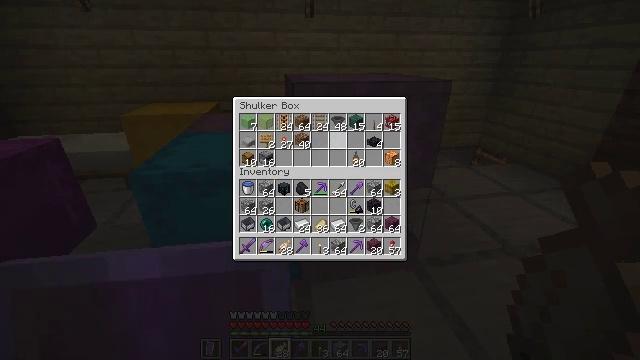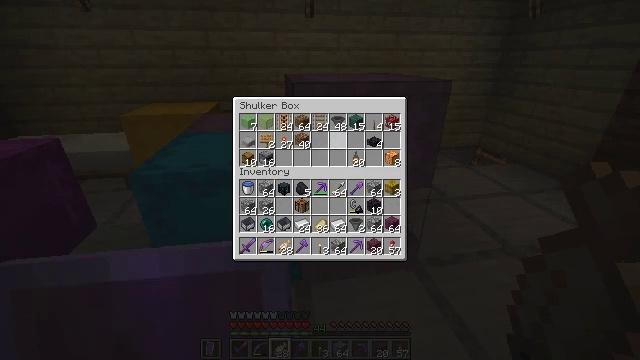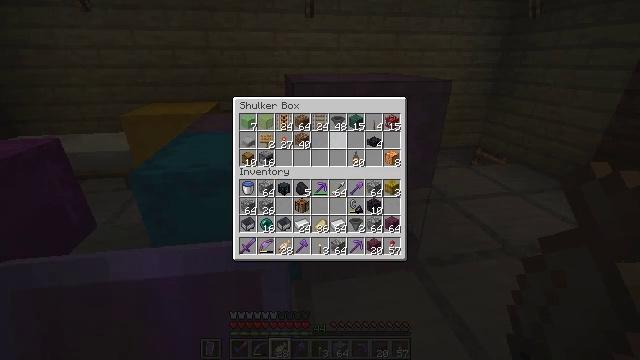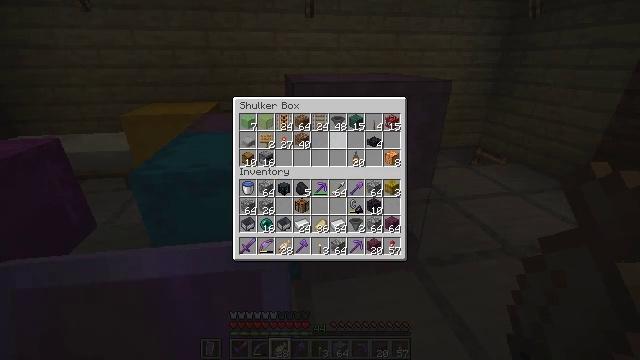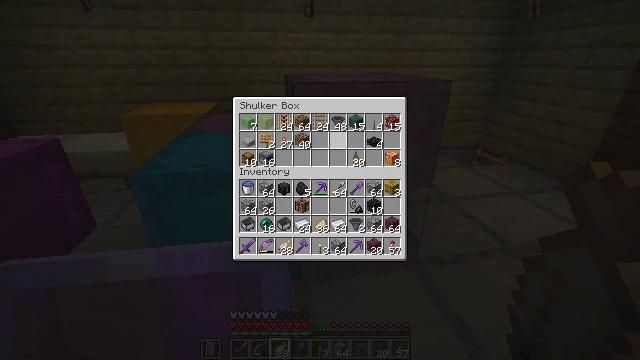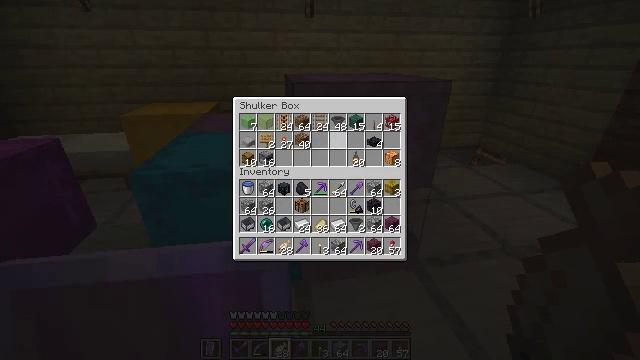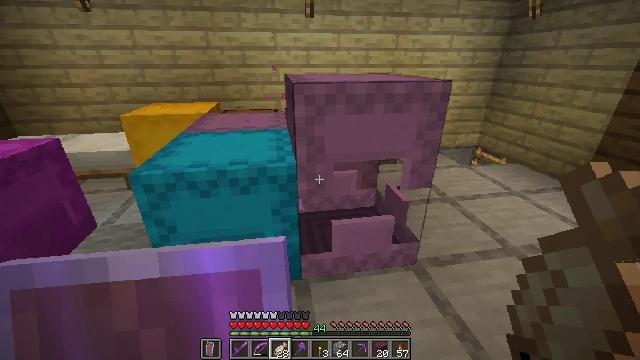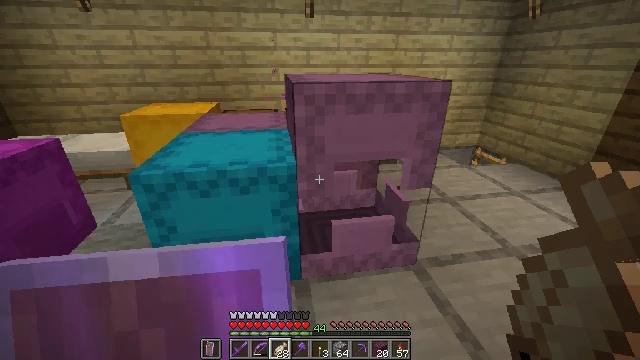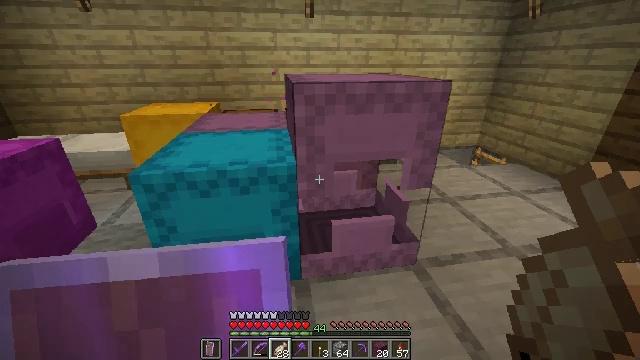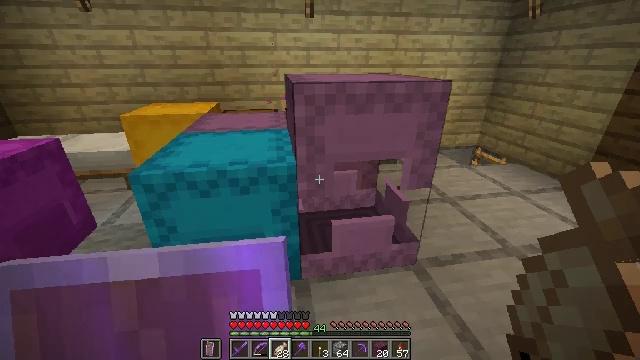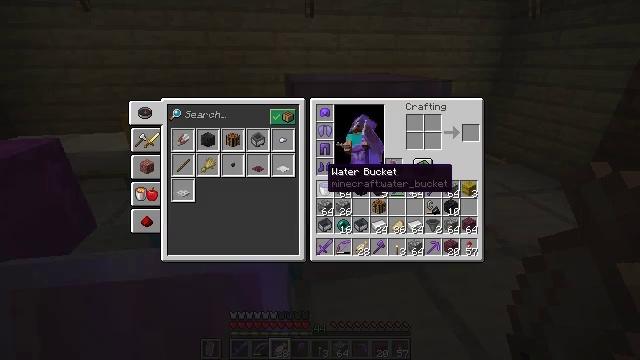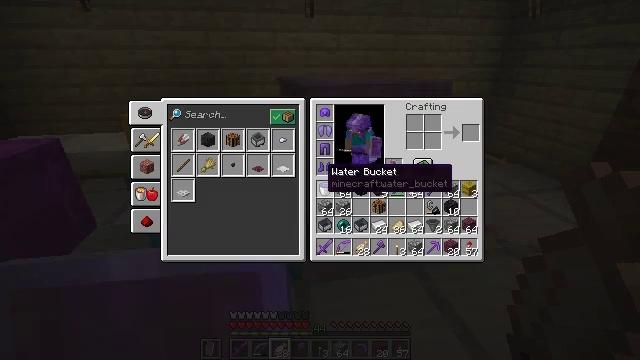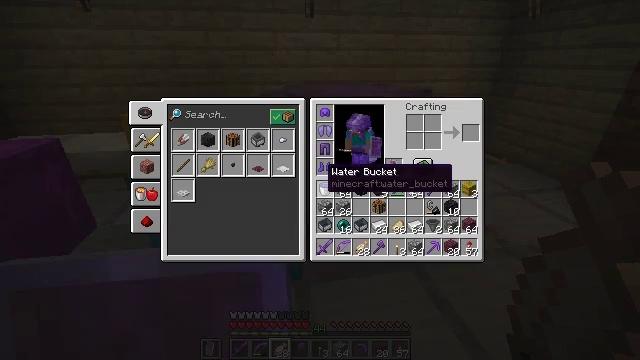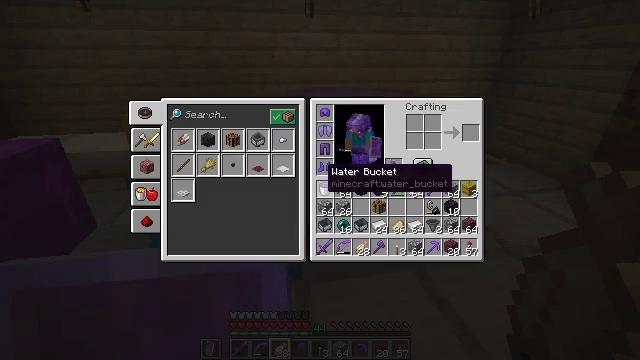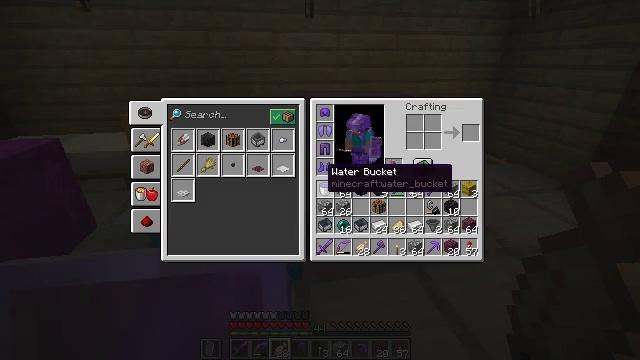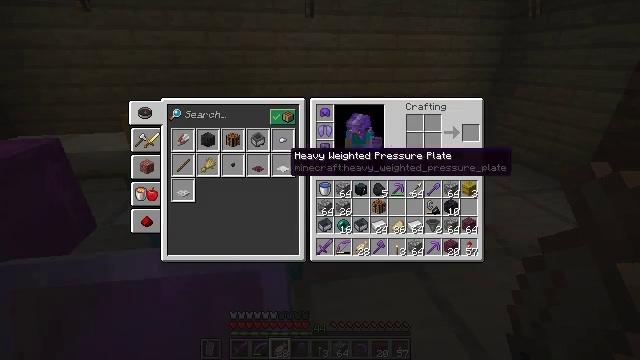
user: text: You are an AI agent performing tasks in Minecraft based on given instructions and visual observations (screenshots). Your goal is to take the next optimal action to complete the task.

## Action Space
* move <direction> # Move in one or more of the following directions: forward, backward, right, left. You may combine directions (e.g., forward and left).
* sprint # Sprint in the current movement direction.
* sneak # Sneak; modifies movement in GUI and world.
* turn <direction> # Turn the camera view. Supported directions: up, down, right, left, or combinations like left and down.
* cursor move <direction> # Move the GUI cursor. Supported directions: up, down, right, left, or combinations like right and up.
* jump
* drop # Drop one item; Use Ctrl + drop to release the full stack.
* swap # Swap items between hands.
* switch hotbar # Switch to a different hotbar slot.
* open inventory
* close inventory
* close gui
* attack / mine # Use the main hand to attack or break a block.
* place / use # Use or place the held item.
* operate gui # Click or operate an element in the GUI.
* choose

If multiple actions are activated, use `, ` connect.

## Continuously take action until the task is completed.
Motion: motion action
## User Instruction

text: Craft a hopper minecart.
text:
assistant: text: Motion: no_op
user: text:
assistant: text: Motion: no_op
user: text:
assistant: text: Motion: no_op
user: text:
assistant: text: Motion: no_op
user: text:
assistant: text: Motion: no_op
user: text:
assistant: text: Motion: no_op
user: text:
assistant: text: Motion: no_op
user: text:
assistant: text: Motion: no_op
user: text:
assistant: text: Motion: no_op
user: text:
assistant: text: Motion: open inventory
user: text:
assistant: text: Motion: open inventory
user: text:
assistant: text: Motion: open inventory
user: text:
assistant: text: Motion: open inventory
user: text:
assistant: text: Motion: no_op
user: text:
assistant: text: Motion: turn left and up
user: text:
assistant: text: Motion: turn left and up
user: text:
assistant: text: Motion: turn left and up
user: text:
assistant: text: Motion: no_op
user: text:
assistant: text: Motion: turn down
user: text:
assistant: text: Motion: turn down
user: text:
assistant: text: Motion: no_op
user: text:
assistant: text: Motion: no_op
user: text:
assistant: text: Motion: sneak, turn right
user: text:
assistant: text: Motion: sneak, turn right
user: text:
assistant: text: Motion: sneak, turn right and up
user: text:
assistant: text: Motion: sneak, turn right
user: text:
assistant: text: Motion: sneak, turn right
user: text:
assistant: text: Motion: sneak
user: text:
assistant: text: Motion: sneak, turn right and down
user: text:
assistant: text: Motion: sneak